Question: Trying new Android studio got the following message

What changed and in which files I have to make to include the modules in the Gradle structure.
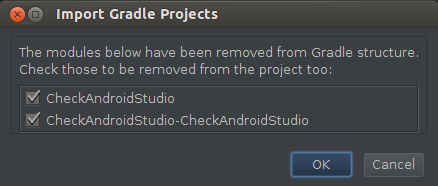
Answer: The list of gradle modules is define in 'gradle.settings' file (at the root of your project). So check this file to see if it's still valid. It must contains something like:
'''
include :CheckAndroidStudio
'''
Additionally, you can check the 'build.gradle' files to see if they are valid scripts and if they define the android plugin. (i.e. 'apply plugin: 'android'')
Take a look at <URL> to find the minimal configuration for an Android app.
According my understanding project configuration in Android Studio is completely driven by those files.